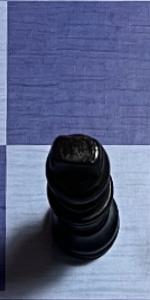
Label: King_Black